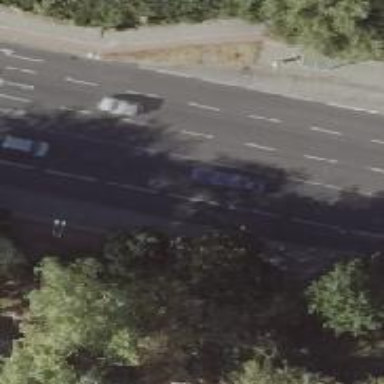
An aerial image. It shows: Secondary road with lane markings and cycle track on both sides. The surface of the road is asphalt.